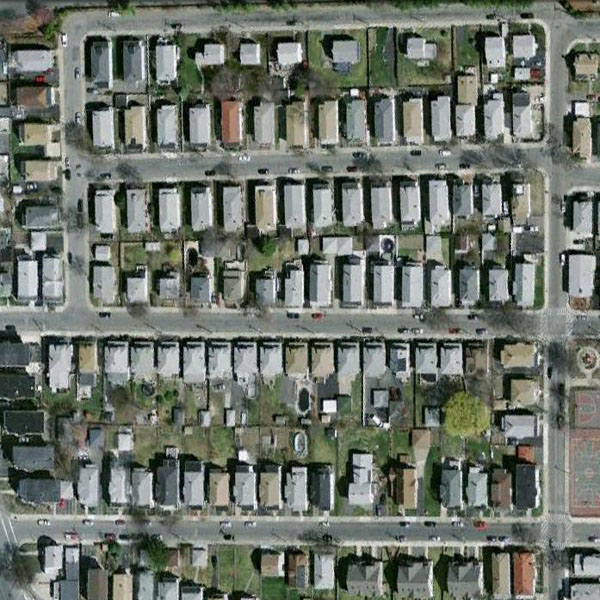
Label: Residential